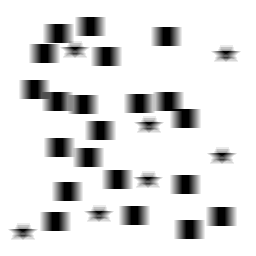
Squares: 21
Triangles: 0
Stars: 7
Total shapes: 28